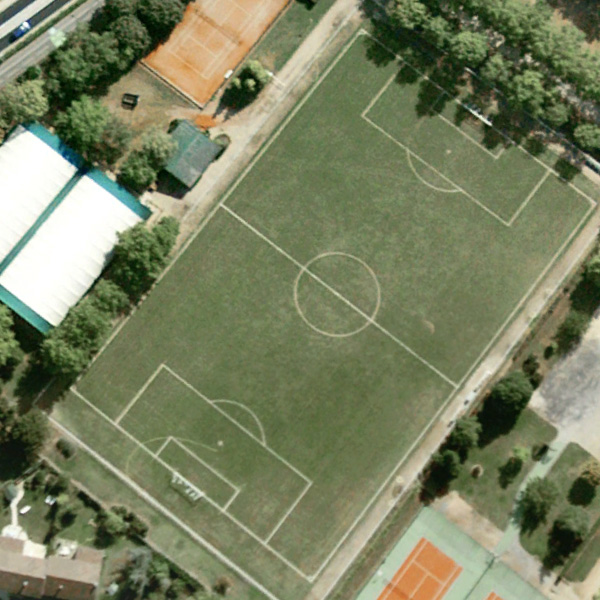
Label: Playground